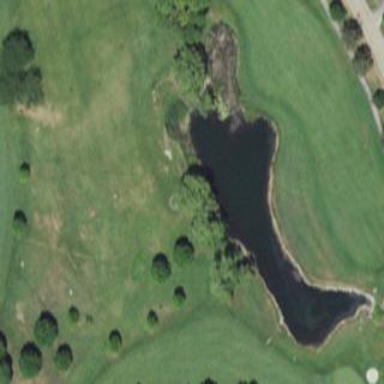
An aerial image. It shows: Scenic golf fairway.